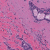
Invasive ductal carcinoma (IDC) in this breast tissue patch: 0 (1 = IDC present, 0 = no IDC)